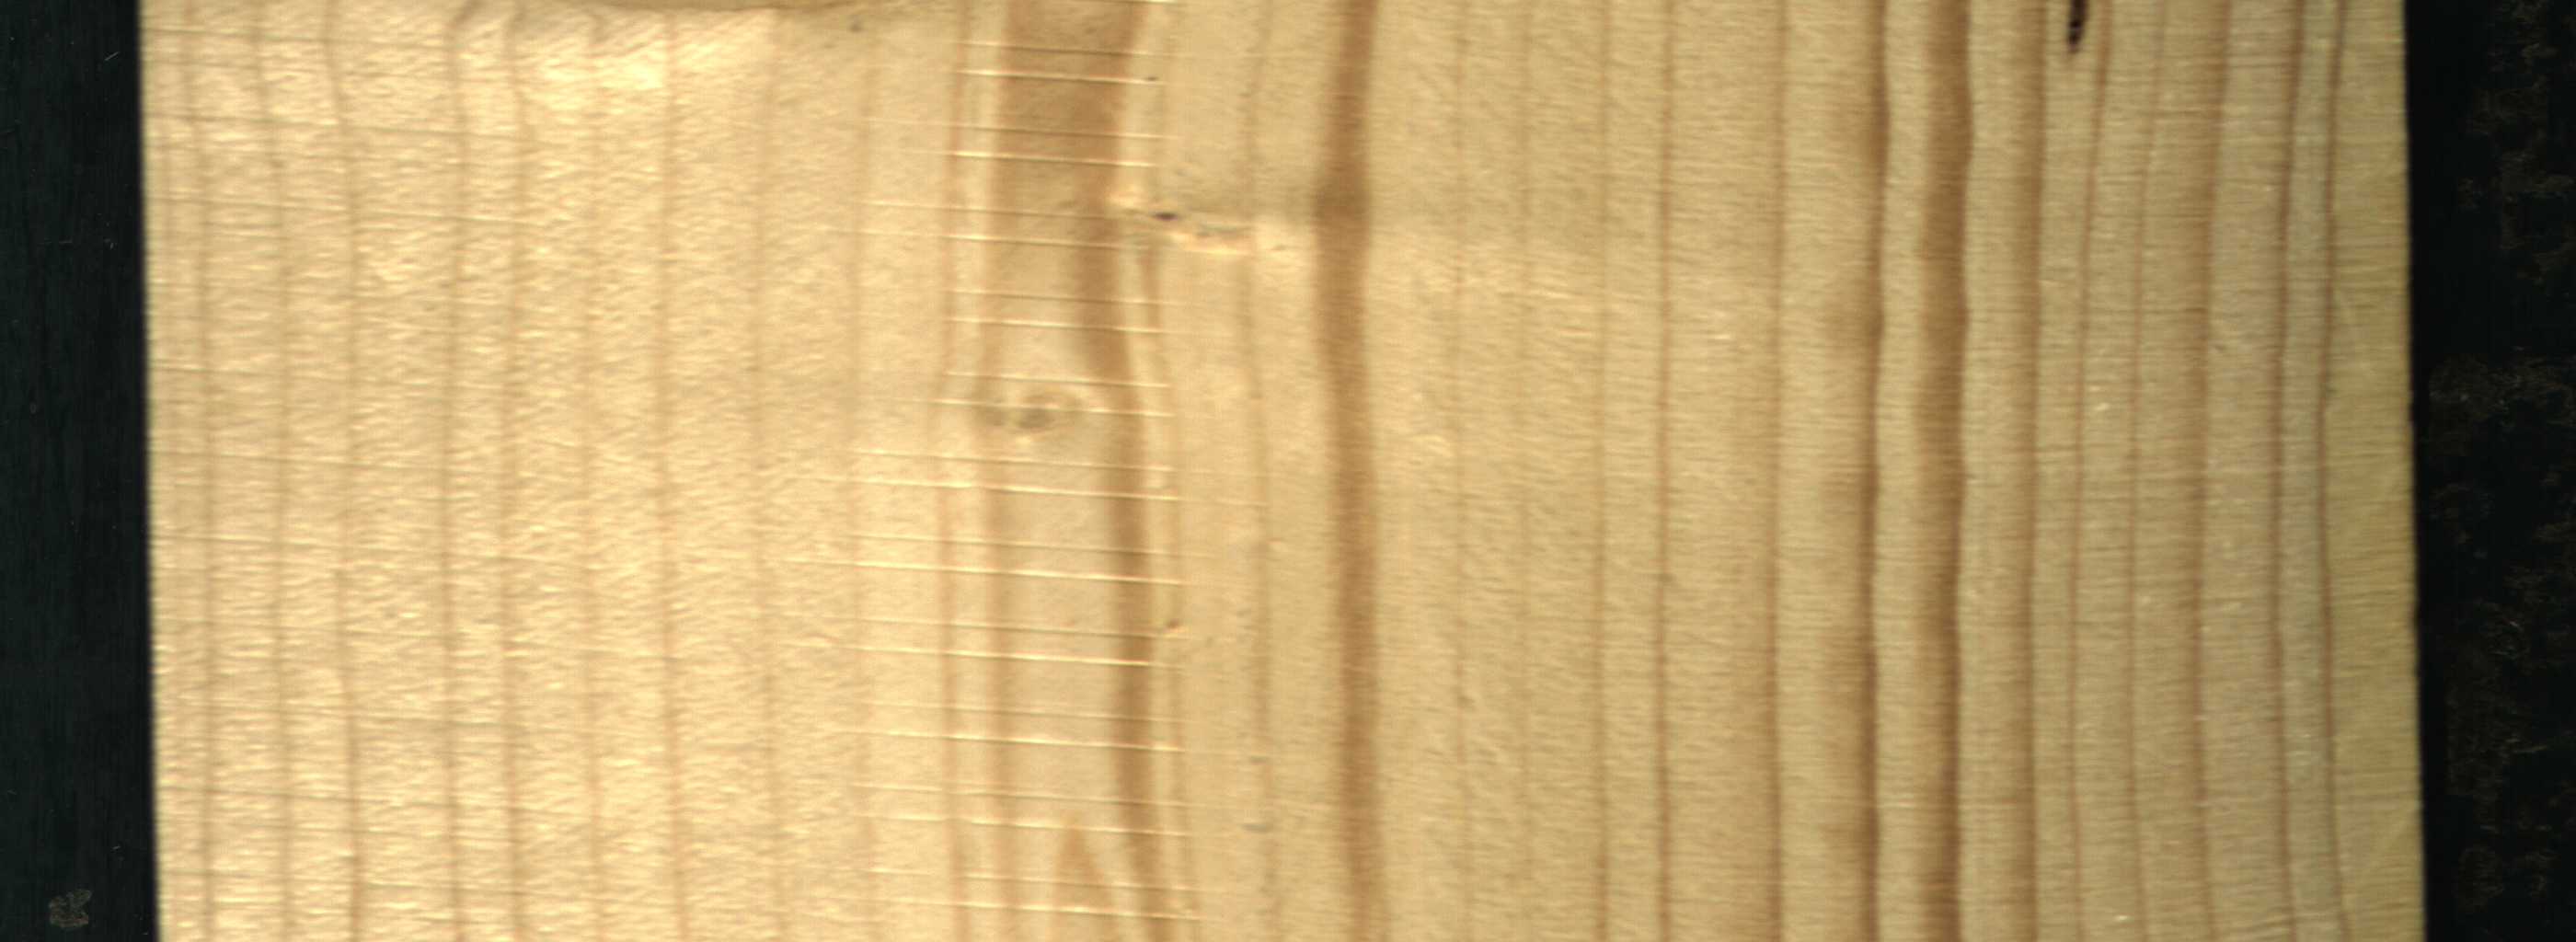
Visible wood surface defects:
resin